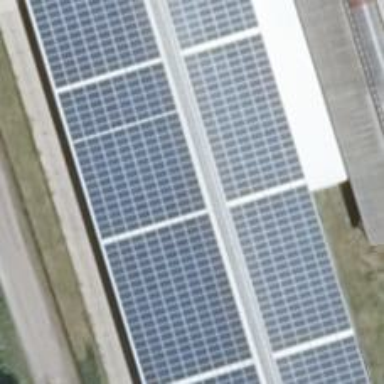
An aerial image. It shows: Solar photovoltaic panel generator producing electricity in small installation.